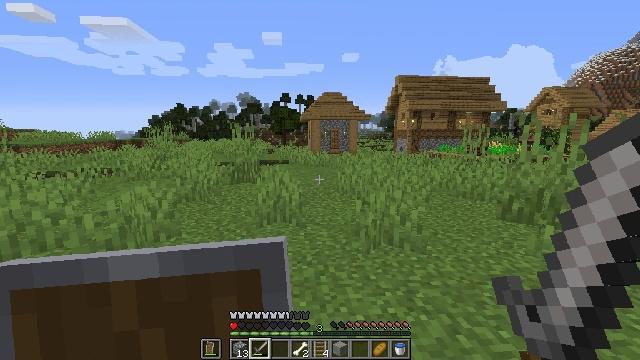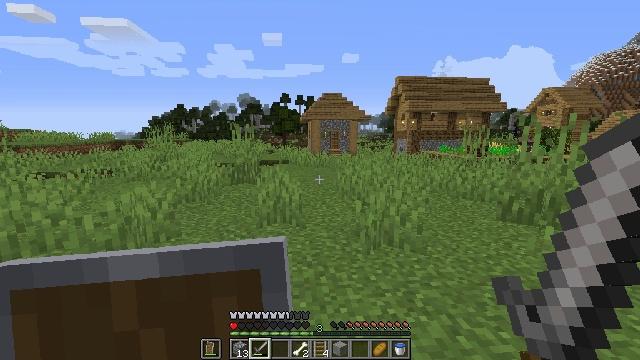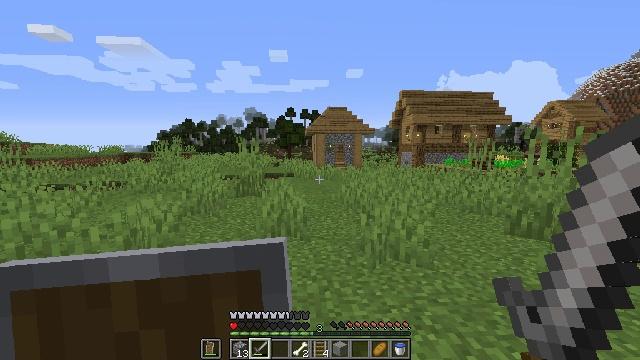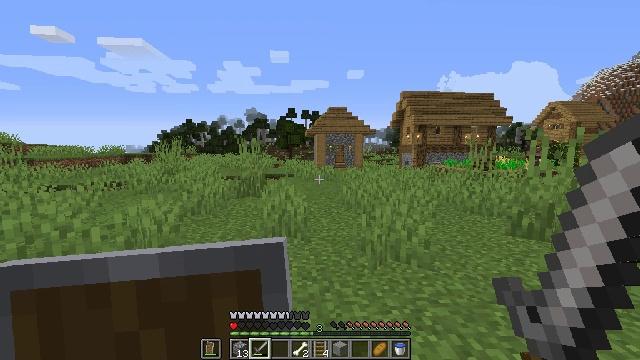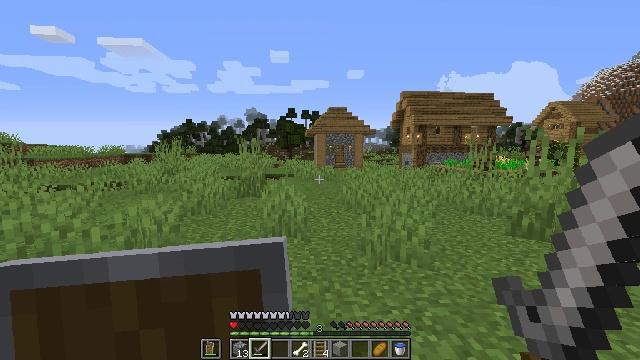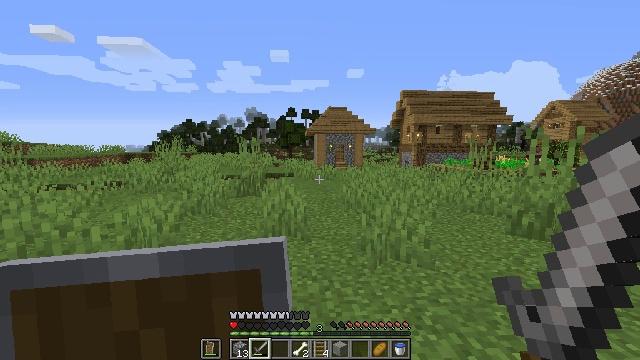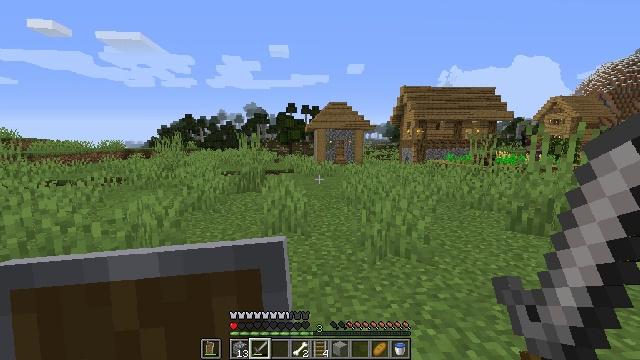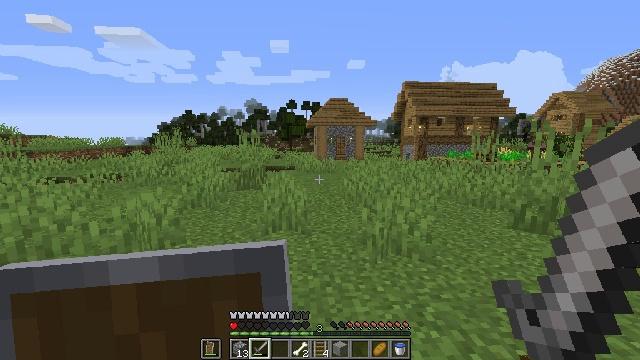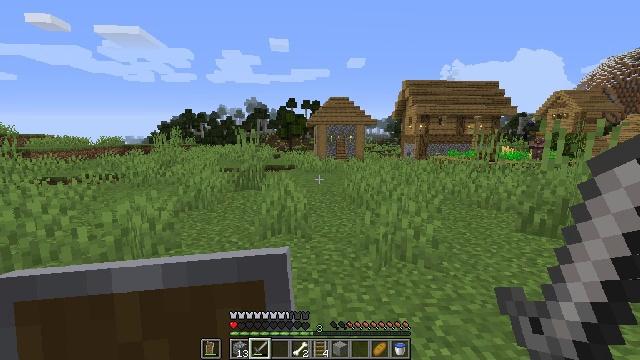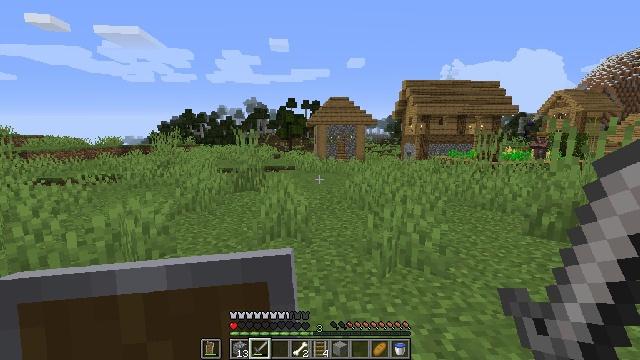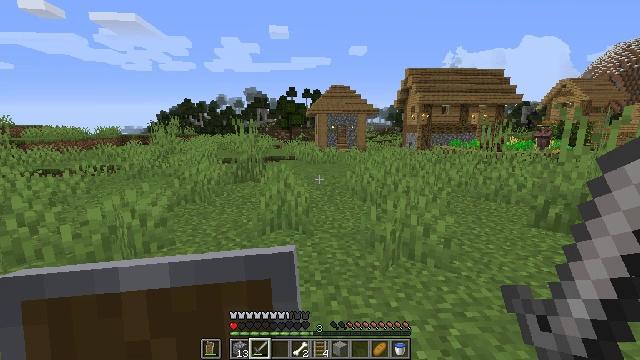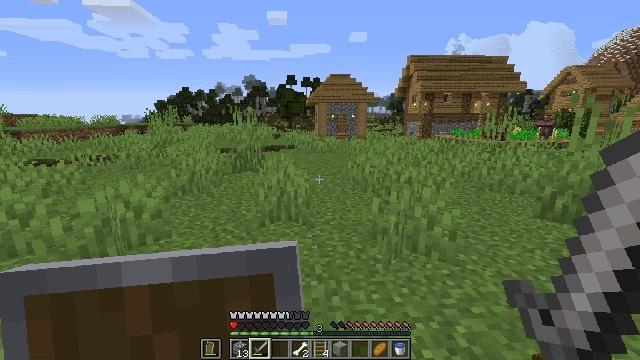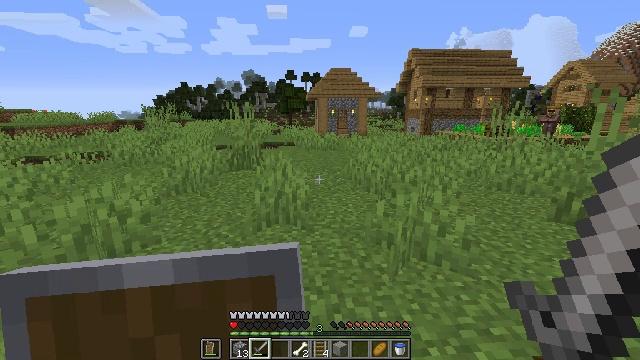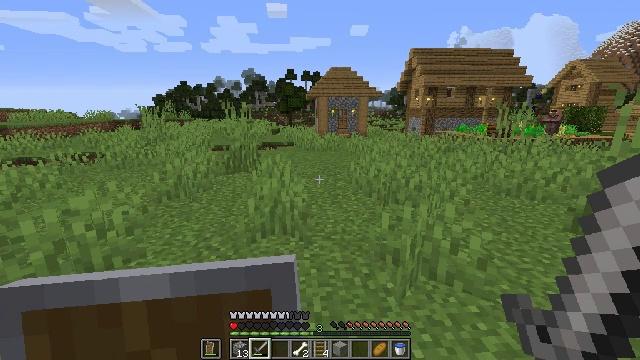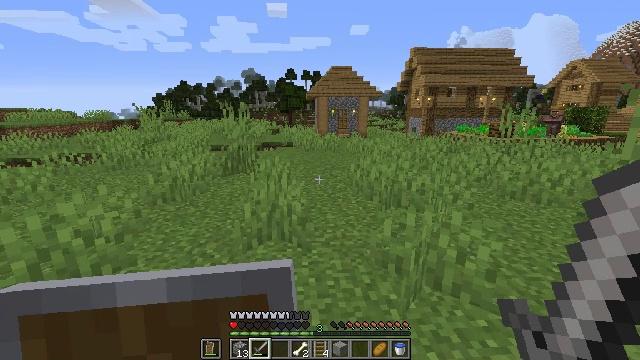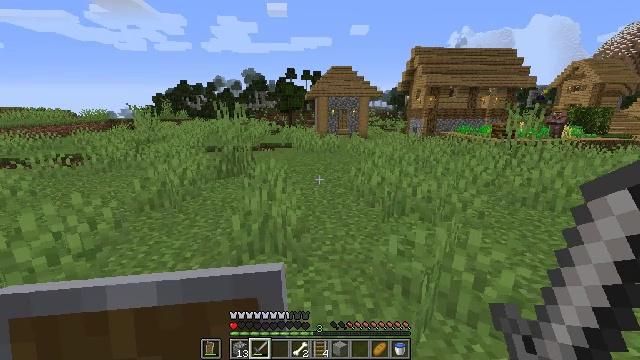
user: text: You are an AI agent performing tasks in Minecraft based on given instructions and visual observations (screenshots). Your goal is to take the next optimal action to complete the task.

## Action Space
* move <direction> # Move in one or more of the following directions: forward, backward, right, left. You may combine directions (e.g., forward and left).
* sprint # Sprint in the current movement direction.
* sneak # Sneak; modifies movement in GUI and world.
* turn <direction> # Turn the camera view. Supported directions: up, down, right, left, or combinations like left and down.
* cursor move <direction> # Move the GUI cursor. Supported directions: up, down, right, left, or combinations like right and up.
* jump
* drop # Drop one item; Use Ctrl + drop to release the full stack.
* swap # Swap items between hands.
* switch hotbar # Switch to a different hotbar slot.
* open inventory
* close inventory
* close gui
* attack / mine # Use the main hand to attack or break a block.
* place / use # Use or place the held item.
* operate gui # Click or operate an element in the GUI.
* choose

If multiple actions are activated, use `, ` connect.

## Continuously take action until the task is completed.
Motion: motion action
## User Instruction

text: Retrieve carrots by attacking the plant.
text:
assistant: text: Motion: no_op
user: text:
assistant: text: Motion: turn left and up
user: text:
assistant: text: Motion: no_op
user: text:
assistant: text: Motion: no_op
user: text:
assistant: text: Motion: no_op
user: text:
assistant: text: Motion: no_op
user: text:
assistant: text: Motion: move forward
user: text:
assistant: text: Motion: move forward
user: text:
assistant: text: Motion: move forward
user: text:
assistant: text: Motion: move forward, turn down
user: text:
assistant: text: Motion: move forward, turn down
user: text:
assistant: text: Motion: move forward
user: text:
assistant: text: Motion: move forward
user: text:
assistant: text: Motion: move forward
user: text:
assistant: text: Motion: move forward
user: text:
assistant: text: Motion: move forward
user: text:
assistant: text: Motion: move forward
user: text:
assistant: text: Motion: move forward
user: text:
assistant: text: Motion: move forward
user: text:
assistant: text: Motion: move forward
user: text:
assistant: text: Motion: move forward
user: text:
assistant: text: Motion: move forward
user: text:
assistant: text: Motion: move forward
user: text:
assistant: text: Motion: move forward
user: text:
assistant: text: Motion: move forward
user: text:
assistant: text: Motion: move forward
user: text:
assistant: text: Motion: move forward
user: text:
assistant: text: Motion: move forward
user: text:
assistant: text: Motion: no_op
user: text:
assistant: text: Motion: no_op